Field crop: tomato
Growth stage: 2
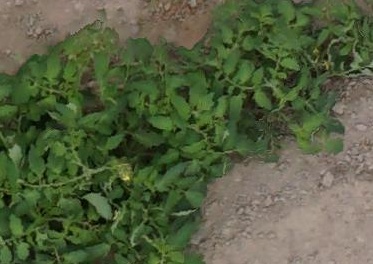
Species: tomato